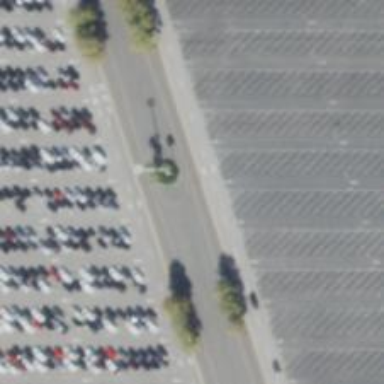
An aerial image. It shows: Designated parking area for trams on service road.